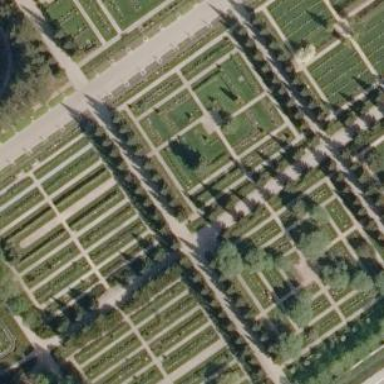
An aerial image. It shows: Sector in the cemetery.